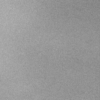
Label: dusty